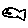
Label: fish